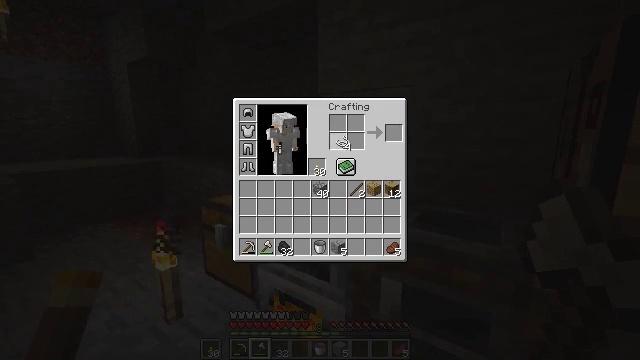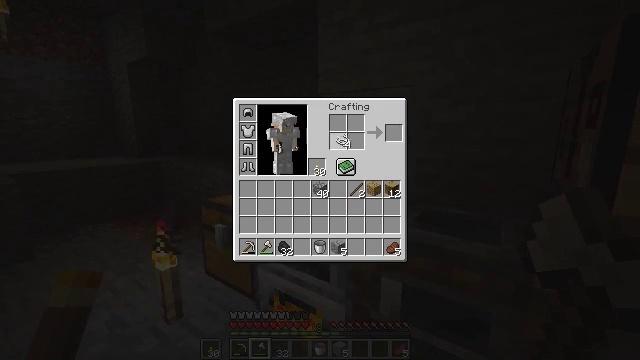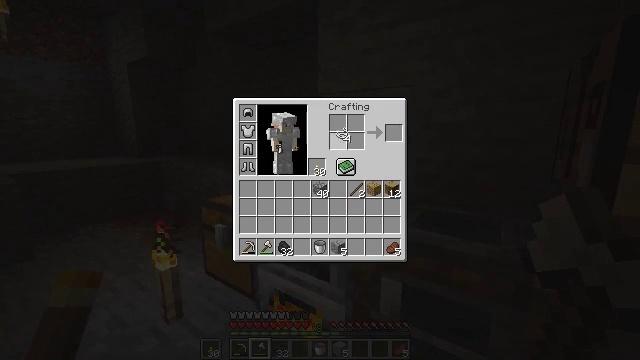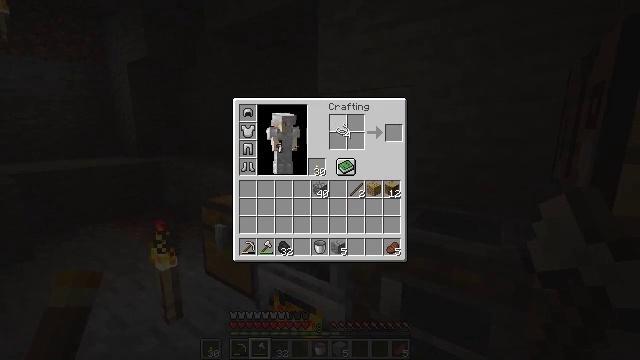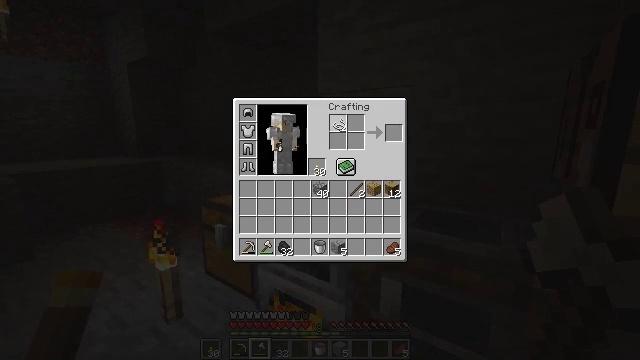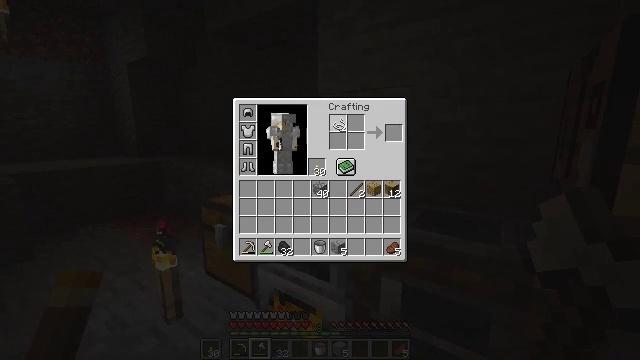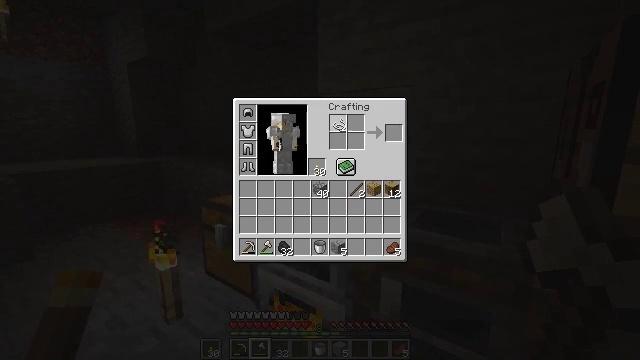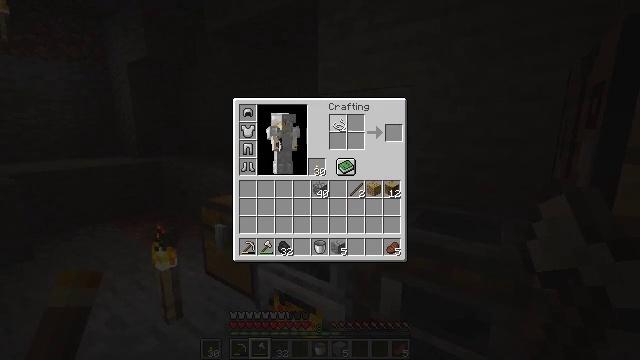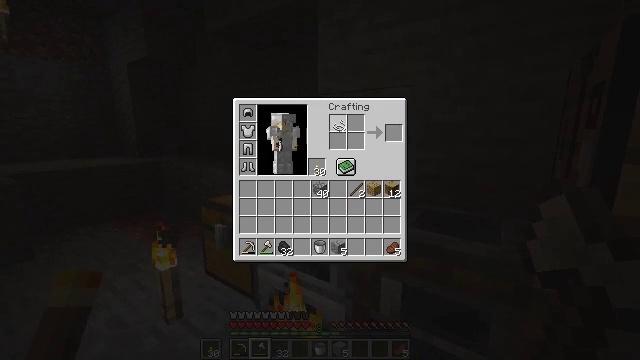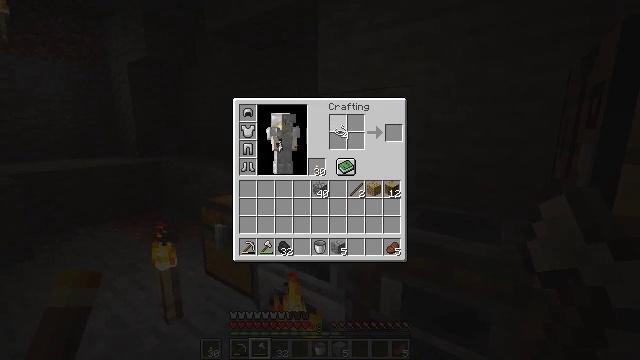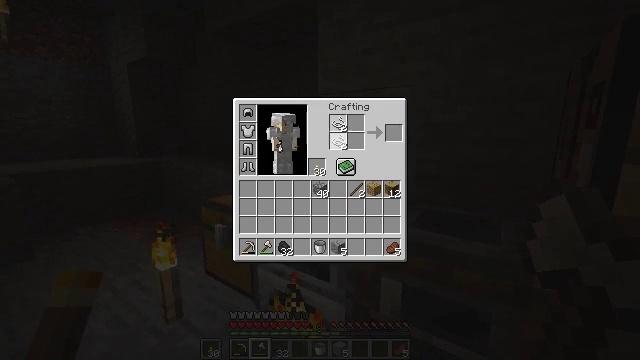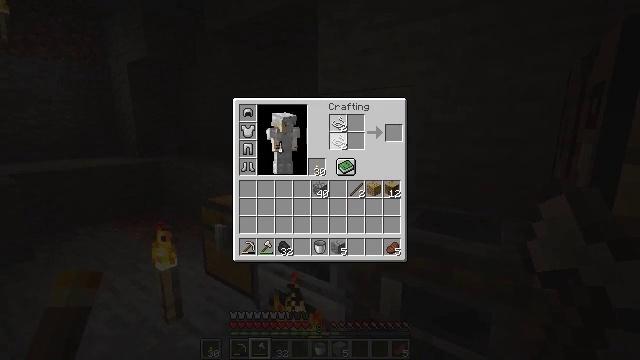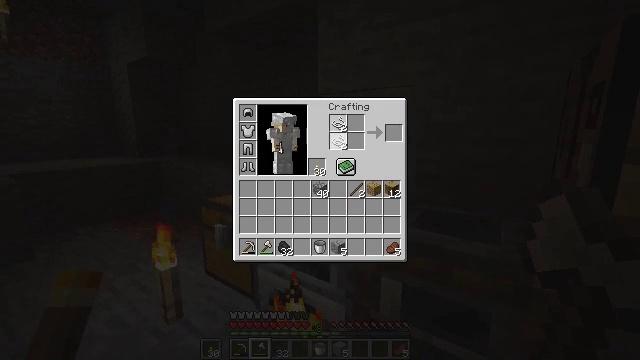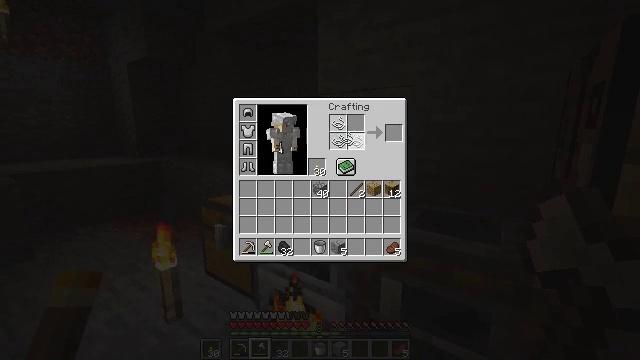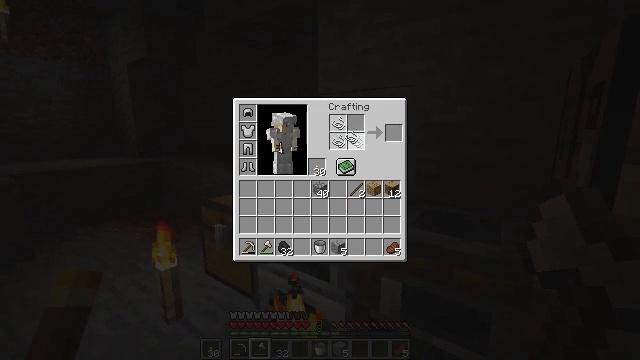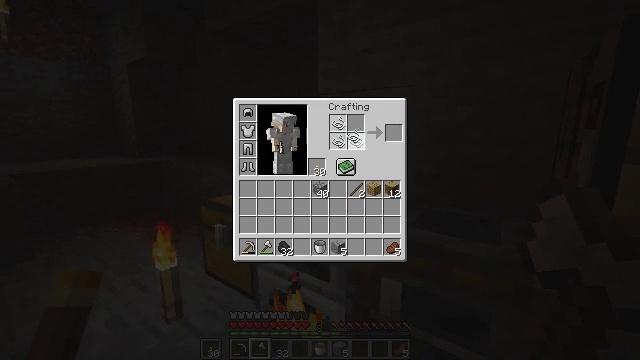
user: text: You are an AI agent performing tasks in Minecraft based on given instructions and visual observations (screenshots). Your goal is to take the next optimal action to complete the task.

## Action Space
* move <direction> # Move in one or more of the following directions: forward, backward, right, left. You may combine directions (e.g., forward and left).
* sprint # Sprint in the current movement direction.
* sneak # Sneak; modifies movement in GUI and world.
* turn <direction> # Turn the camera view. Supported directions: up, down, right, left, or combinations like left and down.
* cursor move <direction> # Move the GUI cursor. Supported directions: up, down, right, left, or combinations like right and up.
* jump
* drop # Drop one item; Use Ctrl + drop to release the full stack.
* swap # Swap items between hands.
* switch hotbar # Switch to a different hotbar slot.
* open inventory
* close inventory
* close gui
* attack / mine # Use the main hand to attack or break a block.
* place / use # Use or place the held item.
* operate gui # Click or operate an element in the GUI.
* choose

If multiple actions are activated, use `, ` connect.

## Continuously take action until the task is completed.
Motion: motion action
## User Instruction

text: Combine string in the crafting table to get white wool.
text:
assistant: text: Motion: no_op
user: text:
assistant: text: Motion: no_op
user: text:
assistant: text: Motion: no_op
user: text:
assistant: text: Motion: no_op
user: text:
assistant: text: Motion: operate gui
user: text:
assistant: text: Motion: operate gui
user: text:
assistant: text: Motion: operate gui
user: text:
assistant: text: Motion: operate gui
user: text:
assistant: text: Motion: operate gui
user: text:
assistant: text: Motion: operate gui
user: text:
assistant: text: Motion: operate gui
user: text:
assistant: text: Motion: operate gui
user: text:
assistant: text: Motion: operate gui
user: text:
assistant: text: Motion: operate gui
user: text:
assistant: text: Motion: operate gui
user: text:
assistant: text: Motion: operate gui
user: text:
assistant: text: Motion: operate gui
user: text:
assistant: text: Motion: operate gui
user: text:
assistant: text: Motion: operate gui
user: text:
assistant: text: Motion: operate gui
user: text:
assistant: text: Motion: no_op
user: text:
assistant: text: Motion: cursor move right
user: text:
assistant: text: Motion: cursor move right
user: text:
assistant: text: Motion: no_op
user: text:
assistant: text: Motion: no_op
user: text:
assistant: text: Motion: no_op
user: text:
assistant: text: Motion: no_op
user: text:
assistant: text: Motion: no_op
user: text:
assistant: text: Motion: no_op
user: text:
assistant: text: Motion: no_op